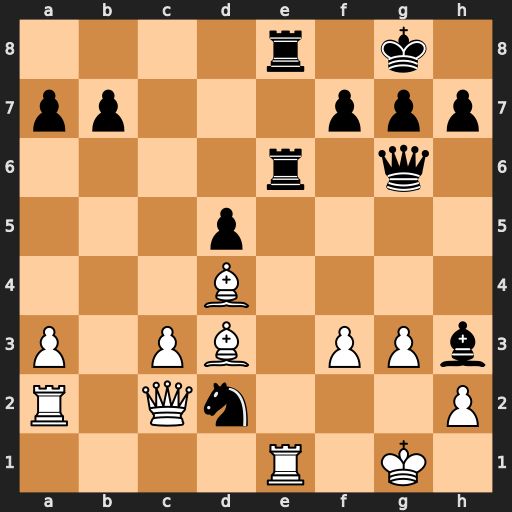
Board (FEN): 4r1k1/pp3ppp/4r1q1/3p4/3B4/P1PB1PPb/R1Qn3P/4R1K1
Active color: w
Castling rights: -
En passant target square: -
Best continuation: Rxe6 Nxf3+ Kf2 Qxe6 Kxf3